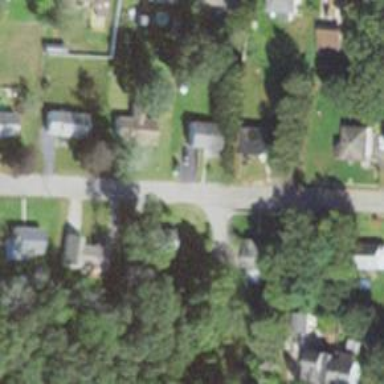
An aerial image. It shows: Residential road.